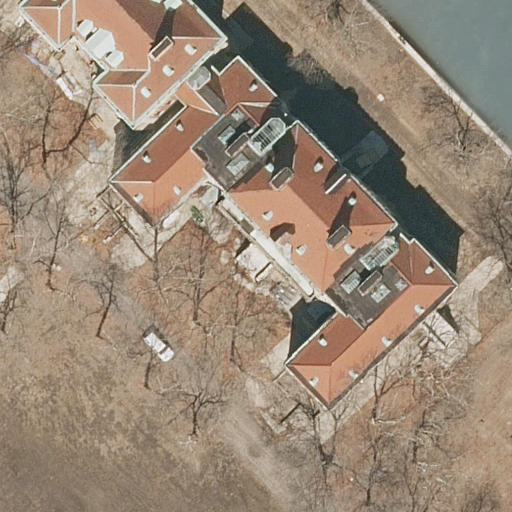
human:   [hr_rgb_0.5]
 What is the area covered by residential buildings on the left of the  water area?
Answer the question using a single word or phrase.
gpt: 584m2

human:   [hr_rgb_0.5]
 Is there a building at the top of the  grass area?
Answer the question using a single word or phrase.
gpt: yes

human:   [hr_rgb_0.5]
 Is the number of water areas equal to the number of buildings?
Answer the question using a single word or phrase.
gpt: no

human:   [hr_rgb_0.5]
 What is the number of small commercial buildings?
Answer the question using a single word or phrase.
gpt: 0

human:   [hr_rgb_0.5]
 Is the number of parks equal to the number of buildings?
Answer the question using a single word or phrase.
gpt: no

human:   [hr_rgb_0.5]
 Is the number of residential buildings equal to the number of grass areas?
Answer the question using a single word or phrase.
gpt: no

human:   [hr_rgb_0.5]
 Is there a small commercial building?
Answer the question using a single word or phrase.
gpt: no

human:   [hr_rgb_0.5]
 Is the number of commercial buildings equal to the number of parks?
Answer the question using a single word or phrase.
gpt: no

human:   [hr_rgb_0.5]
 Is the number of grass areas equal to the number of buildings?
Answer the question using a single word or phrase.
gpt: no

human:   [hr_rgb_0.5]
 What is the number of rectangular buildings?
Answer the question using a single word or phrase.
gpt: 0

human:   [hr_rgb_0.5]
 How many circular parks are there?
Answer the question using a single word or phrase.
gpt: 0

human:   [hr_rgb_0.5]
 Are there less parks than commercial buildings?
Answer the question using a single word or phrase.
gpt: no

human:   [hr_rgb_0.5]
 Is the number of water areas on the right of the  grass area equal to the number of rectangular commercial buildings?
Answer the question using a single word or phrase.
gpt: no

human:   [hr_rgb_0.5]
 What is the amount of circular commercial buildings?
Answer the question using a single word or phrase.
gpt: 0

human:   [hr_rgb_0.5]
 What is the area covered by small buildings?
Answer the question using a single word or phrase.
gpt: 0m2

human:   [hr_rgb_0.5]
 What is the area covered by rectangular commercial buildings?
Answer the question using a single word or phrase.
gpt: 0m2

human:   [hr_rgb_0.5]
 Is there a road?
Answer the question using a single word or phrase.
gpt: no

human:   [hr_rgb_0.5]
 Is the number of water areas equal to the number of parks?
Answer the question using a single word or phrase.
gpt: yes

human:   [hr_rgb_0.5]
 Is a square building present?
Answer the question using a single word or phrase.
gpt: no

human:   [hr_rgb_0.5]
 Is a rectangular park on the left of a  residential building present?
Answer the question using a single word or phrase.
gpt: no

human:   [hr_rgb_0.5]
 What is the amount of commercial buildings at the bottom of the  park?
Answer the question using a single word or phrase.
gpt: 0

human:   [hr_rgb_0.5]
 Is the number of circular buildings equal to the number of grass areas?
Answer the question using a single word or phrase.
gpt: no

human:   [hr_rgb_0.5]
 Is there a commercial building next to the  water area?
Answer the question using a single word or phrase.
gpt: no

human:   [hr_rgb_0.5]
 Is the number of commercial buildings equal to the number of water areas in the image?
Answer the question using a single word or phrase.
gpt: no

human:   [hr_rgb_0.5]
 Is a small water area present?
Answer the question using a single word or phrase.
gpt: no

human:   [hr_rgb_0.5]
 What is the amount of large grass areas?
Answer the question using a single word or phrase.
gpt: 1

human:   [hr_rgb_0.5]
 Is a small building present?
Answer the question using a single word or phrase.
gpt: no

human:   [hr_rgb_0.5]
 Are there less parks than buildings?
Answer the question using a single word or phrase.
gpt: yes

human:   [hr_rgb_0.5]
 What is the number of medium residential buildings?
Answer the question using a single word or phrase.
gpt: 0

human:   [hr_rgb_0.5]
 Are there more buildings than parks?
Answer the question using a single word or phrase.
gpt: yes

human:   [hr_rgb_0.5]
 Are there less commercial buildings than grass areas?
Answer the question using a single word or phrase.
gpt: yes

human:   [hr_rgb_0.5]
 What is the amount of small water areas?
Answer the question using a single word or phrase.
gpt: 0

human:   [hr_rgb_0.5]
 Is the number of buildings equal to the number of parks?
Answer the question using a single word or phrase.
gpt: no

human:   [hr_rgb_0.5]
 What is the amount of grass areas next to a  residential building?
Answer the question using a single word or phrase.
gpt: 1

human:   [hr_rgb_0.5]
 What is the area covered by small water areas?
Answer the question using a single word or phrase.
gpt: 0m2

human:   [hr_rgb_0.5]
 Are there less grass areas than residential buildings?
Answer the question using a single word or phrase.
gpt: yes